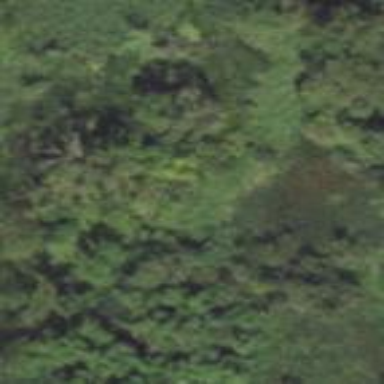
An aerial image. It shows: Swampy wetland area.